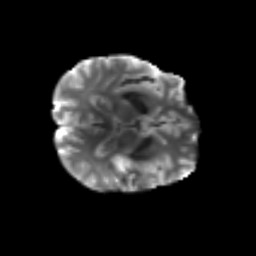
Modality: T2w
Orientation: axial
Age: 61
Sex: male
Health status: ill
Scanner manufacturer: siemens
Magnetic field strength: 3 T
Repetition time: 8.7 s
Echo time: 0.11 s